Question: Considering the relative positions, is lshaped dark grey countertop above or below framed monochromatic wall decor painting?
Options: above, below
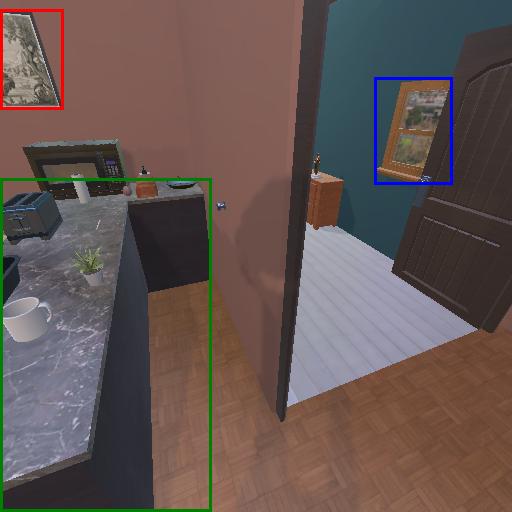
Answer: above